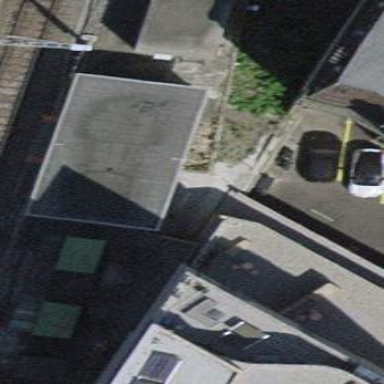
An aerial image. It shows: Service building.